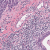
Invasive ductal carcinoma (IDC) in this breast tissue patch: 0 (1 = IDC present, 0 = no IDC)